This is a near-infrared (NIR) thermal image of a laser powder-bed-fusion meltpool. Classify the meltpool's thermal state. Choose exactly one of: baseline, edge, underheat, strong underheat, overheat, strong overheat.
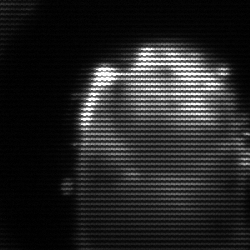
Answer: baseline